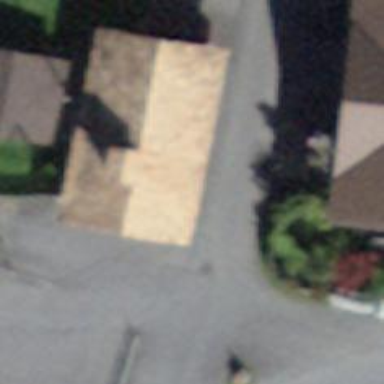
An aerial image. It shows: Rural barn.